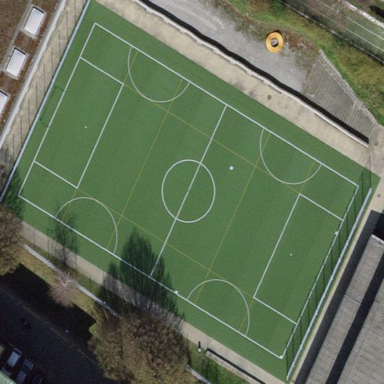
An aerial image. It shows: Soccer pitch for leisure land activities.